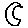
Label: moon